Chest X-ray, PA view. Patient: 53 years old, sex M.
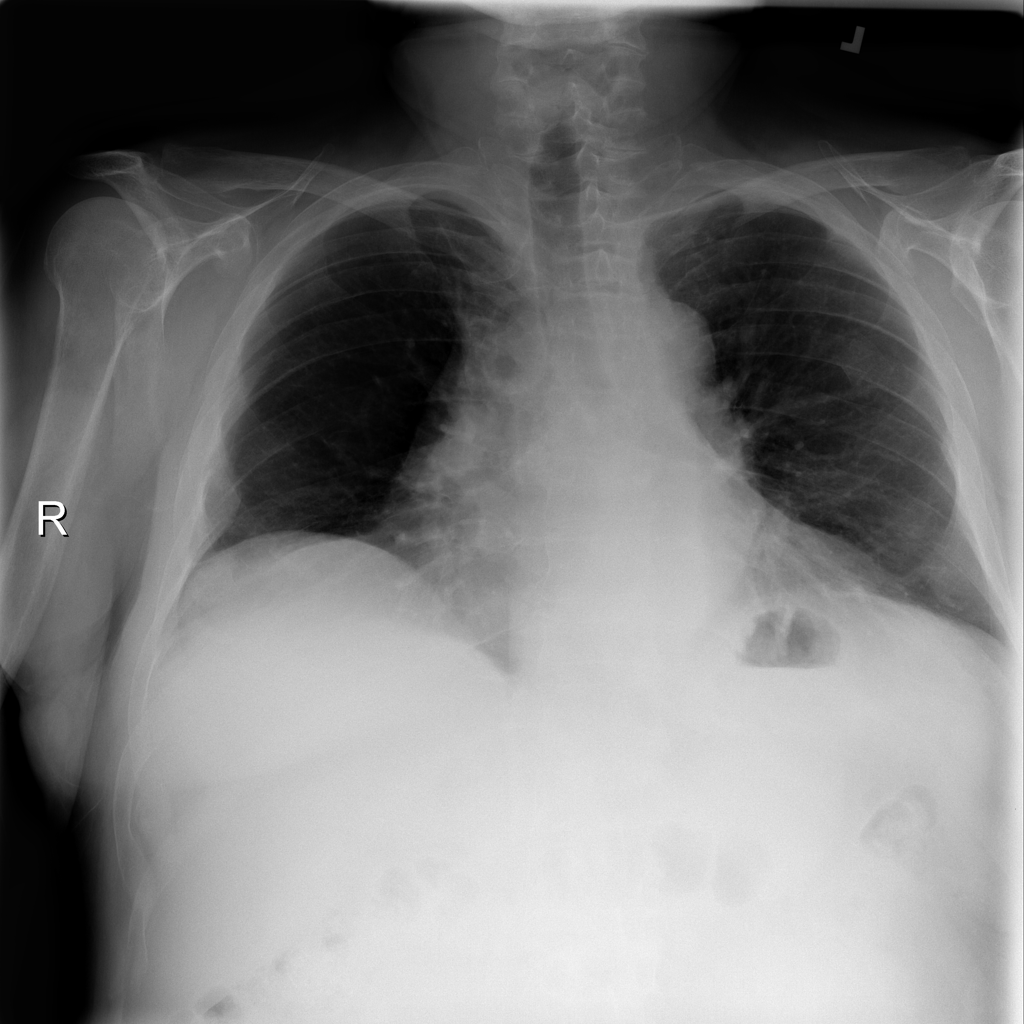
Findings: Atelectasis, Infiltration